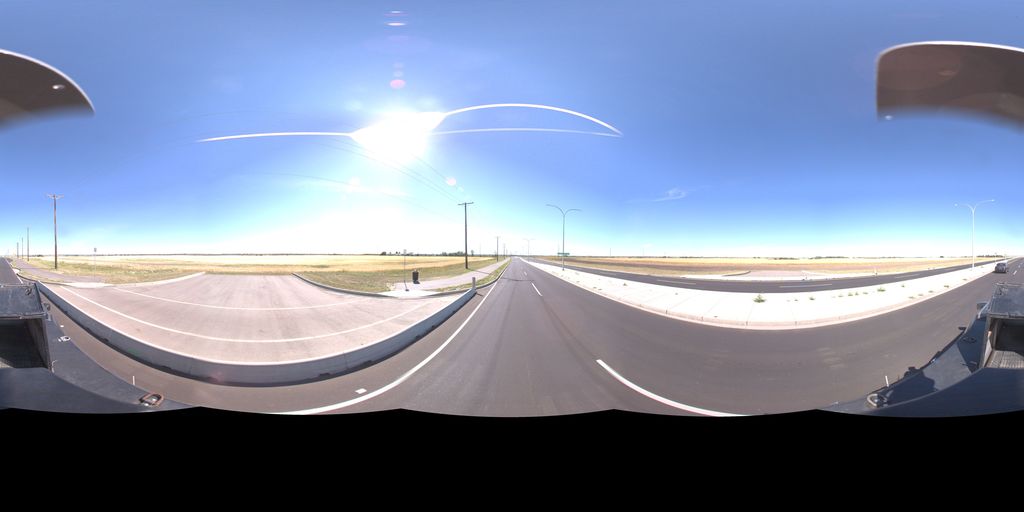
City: saskatoon